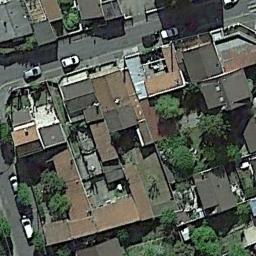
Label: residential